Question: I'm trying to convert a HTML file with externally linked images to RTF using MS Word 2013 via Powershell commands, when using below command file gets converted however pictures are missing
'''
$wrd = New-Object -ComObject "Word.Application"
$doc = $wrd.Documents.Open('c: est.html')
$opt = [ref][Microsoft.Office.Interop.Word.WdSaveFormat]::WdFormatRTF
$name= [ref]'C: est.rtf'
$wrd.ActiveDocument.SaveAs($name, $opt)
$wrd.ActiveDocument.Close()
$wrd.Quit()
'''
If I do the conversion manually by opening the HTML file with Word and saving it as RTF same thing happens, no images, however if within Word I go to File, click on "Edit Links to File" and highlight all images, tick "Save picture in document" and then click on "Break Link" and then do the save as RTF, this time images are present within RTF (however with bad quality which is another issue..) [See picture below]

Is there a way to execute above process within Powershell?
Thanks
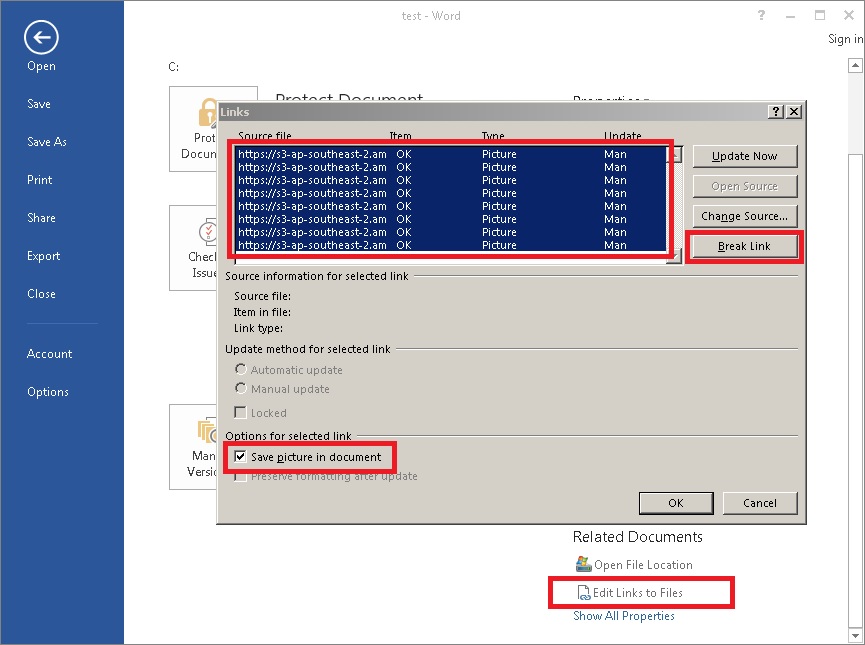
Answer: This does the job
'''
$images = $doc.InlineShapes
foreach ($image in $images) {
$linkFormat = $image.LinkFormat
$linkFormat.SavePictureWithDocument = 1
$linkFormat.BreakLink()
}
'''